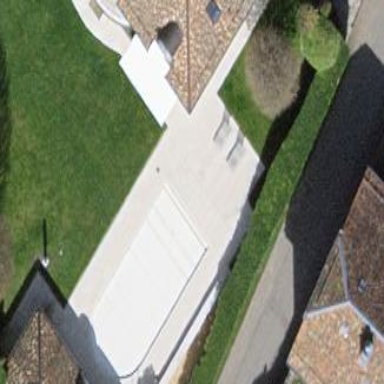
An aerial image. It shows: Swimming pool located in leisure land.